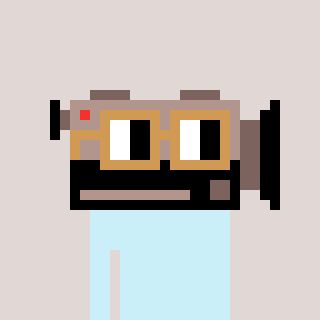
a pixel art character with square brown glasses, a camcorder-shaped head and a magenta-colored body on a warm background